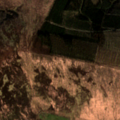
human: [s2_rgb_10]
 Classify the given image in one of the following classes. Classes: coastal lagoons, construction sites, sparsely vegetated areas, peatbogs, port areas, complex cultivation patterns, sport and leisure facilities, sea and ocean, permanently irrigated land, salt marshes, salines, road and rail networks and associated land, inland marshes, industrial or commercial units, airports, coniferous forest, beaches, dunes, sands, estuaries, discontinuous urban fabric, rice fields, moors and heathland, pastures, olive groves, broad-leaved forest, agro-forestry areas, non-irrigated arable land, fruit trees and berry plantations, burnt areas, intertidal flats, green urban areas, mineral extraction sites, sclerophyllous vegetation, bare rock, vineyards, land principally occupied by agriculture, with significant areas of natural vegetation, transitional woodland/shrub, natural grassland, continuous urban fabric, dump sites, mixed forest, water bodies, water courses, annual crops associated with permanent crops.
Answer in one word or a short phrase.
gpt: pastures, coniferous forest, moors and heathland, transitional woodland/shrub, peatbogs